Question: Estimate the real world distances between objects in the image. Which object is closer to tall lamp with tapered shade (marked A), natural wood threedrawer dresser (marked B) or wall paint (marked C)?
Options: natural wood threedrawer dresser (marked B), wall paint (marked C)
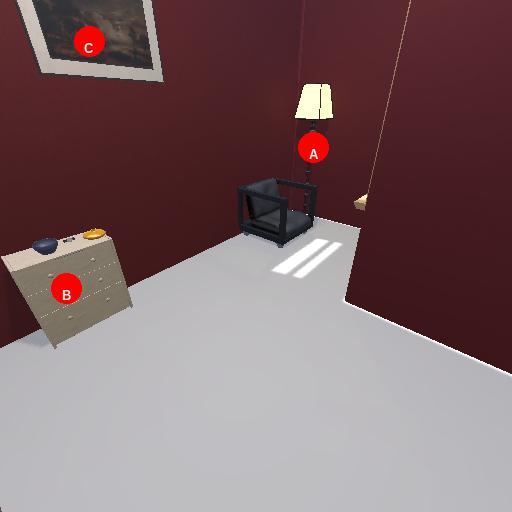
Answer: natural wood threedrawer dresser (marked B)